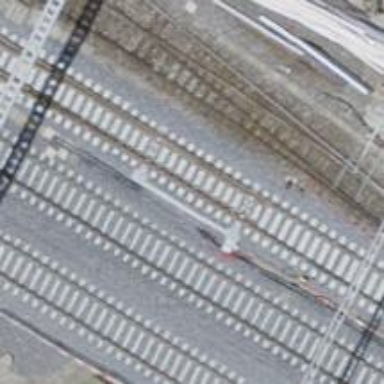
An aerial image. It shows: Electrified rail siding with contact line.